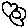
Label: flower